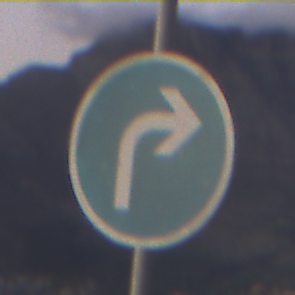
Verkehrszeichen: VorgeschriebeneFahrtrichtungRechts
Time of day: Dawn
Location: Outdoor (RoadRail)
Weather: Clear
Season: NotSpecified
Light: Natural